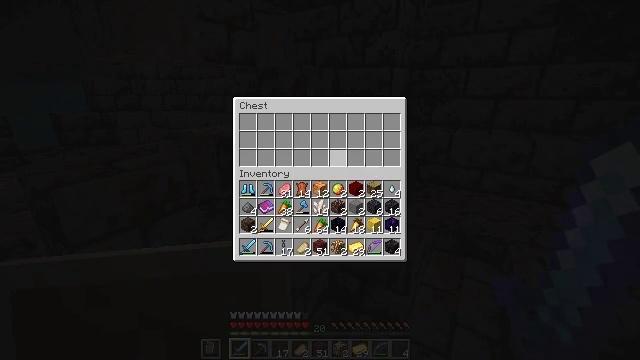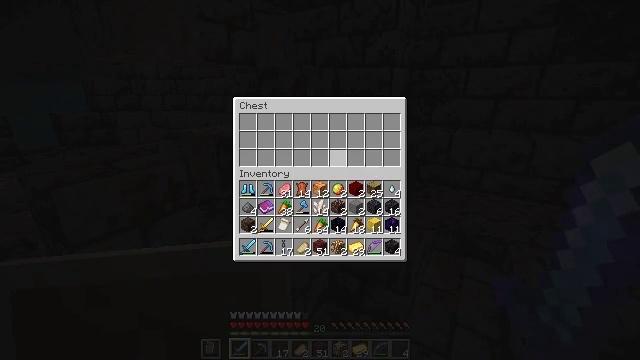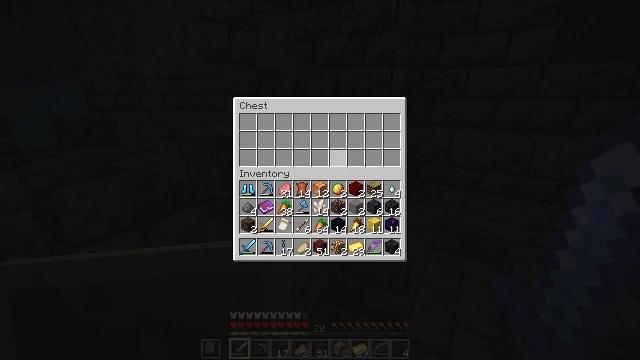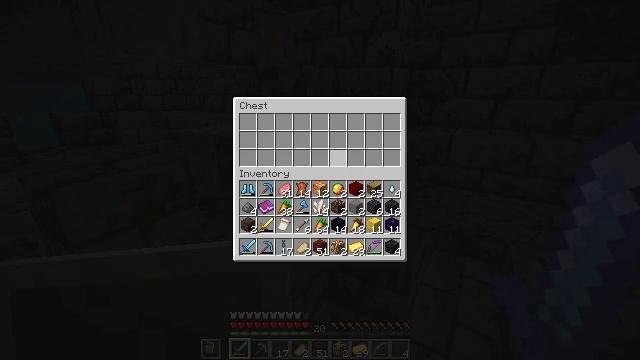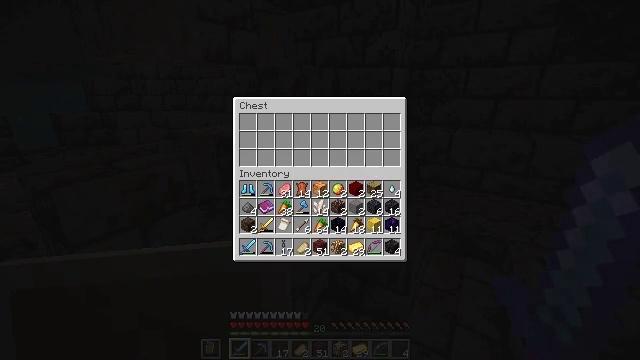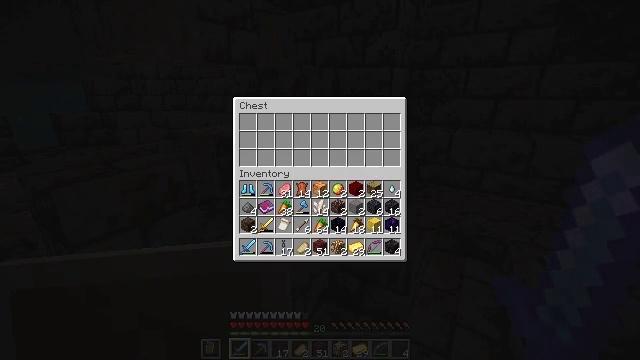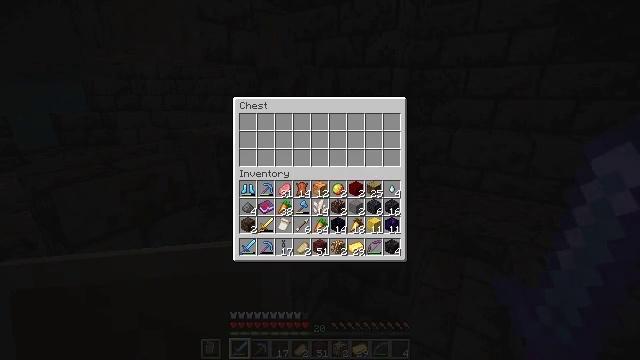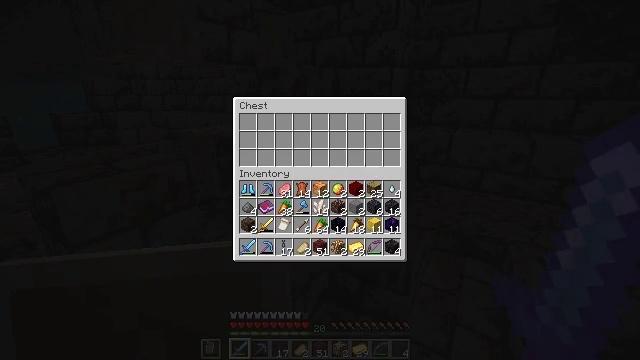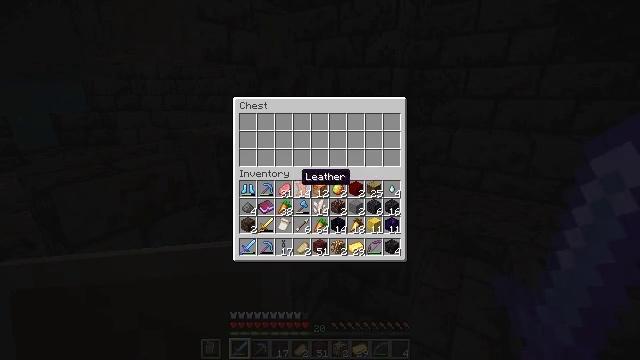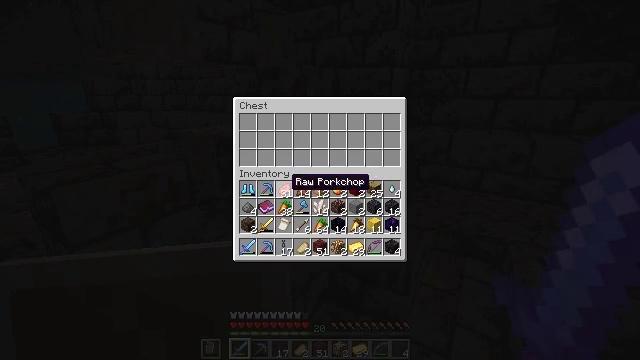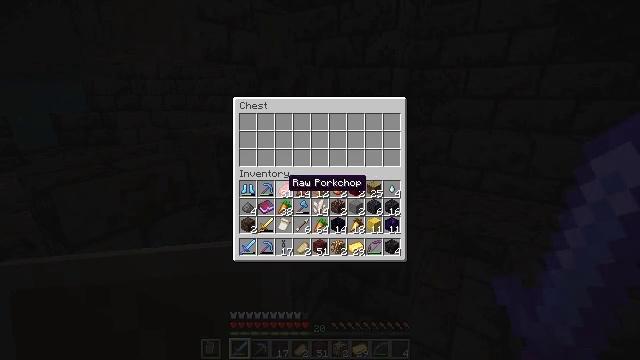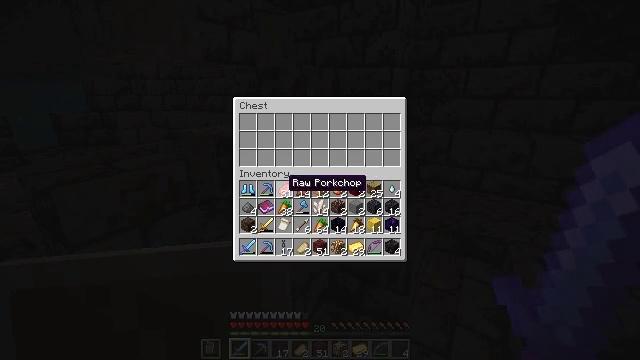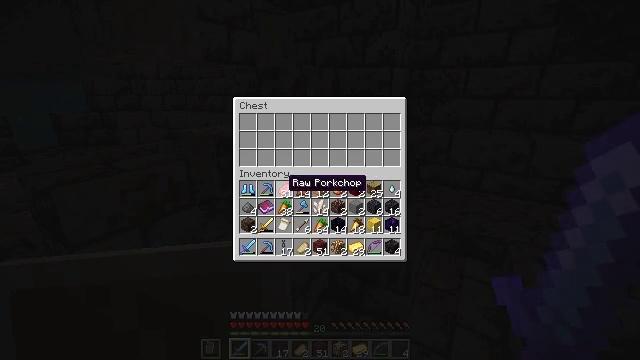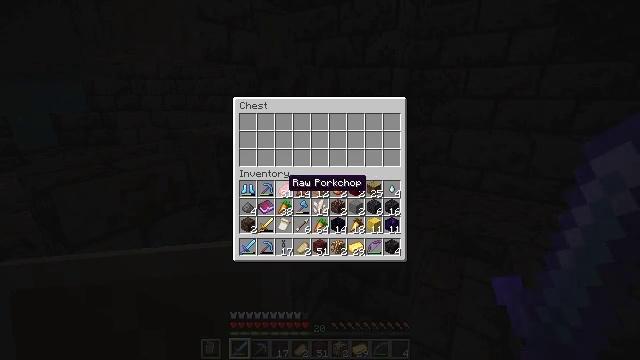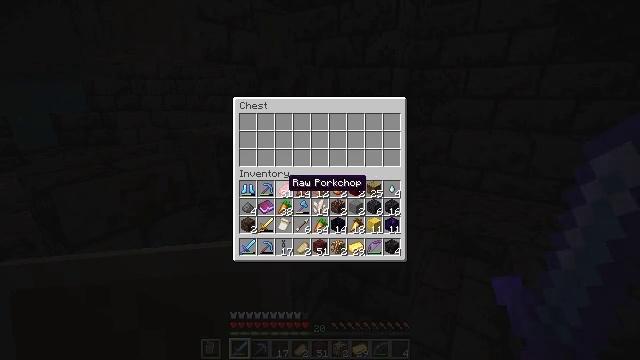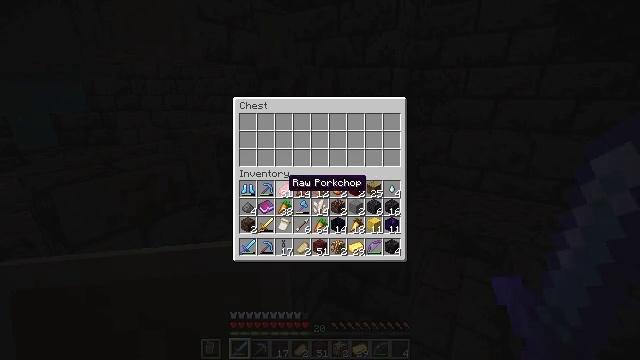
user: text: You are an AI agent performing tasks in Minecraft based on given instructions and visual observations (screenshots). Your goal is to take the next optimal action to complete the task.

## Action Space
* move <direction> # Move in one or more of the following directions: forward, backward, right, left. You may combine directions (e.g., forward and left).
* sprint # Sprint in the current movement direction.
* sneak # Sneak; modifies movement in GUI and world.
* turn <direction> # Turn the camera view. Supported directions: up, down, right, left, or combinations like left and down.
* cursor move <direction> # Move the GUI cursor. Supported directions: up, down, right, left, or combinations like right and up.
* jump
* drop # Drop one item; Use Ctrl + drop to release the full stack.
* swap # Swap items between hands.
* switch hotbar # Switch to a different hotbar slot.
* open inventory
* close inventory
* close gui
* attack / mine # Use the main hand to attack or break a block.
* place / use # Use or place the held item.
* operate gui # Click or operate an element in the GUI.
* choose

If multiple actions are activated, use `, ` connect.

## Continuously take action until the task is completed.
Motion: motion action
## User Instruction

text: Drop a soul sand.
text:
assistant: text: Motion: no_op
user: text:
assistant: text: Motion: no_op
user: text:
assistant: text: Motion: no_op
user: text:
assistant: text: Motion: no_op
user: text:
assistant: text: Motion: cursor move left
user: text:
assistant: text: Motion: cursor move left
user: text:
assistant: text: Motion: cursor move left
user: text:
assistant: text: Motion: cursor move left
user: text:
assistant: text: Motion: cursor move left
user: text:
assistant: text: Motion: no_op
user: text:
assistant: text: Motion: no_op
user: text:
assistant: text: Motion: no_op
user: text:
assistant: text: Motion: no_op
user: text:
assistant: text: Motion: no_op
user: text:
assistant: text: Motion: no_op
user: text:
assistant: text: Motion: no_op
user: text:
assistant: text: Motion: no_op
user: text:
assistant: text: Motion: no_op
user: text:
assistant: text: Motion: no_op
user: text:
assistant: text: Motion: no_op
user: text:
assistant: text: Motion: close gui
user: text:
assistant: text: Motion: turn left
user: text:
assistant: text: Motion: turn left
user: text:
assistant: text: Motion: turn left and up
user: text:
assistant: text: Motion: turn left and up
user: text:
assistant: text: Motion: move left, turn left
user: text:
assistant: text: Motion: move left
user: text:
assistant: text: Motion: move left
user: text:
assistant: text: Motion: move forward and move left
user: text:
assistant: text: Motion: move forward and move left